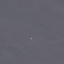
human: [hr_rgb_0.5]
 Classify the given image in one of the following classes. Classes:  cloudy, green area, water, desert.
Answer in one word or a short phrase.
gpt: water